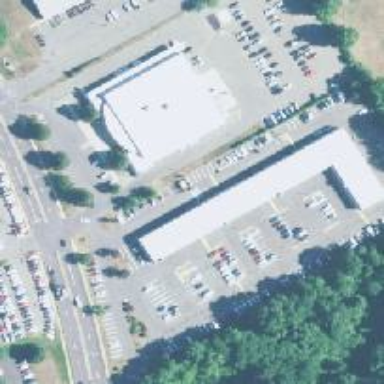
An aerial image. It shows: Commercial building.